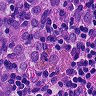
Metastatic tissue present: yes